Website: walmart
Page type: customer-info-address
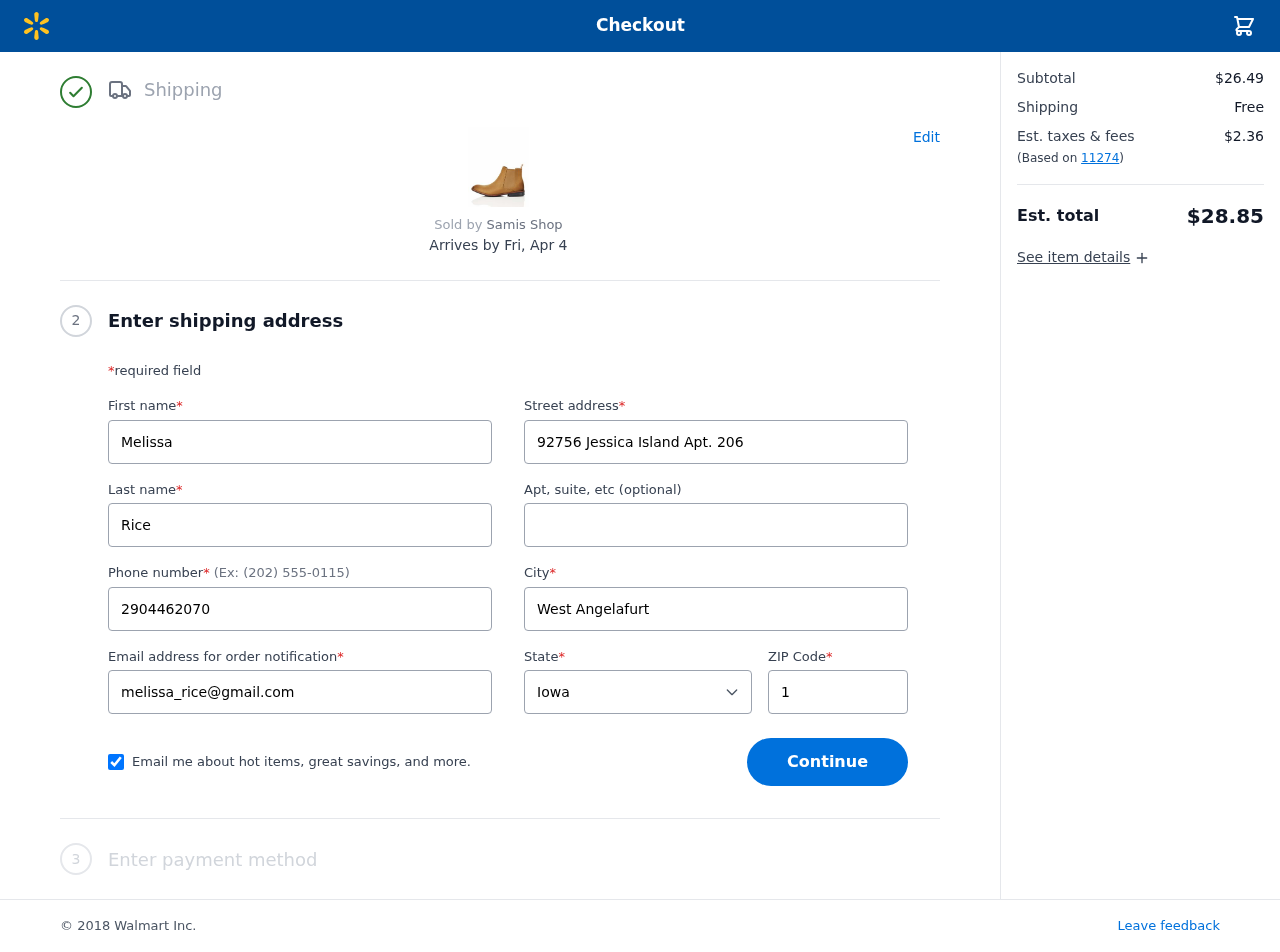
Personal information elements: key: PII_CITY
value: West Angelafurt
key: PII_EMAIL
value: melissa_rice@gmail.com
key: PII_FIRSTNAME
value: Melissa
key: PII_LASTNAME
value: Rice
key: PII_PHONE
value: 2904462070
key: PII_POSTCODE
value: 11274
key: PII_STATE
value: Iowa
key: PII_STREET
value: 92756 Jessica Island Apt. 206
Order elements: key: ORDER_DELIVERY_DATE
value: Fri, Apr 4
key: ORDER_SUBTOTAL
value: $26.49
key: ORDER_SHIPPING_COST
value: Free
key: ORDER_TAX
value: $2.36
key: ORDER_TOTAL
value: $28.85